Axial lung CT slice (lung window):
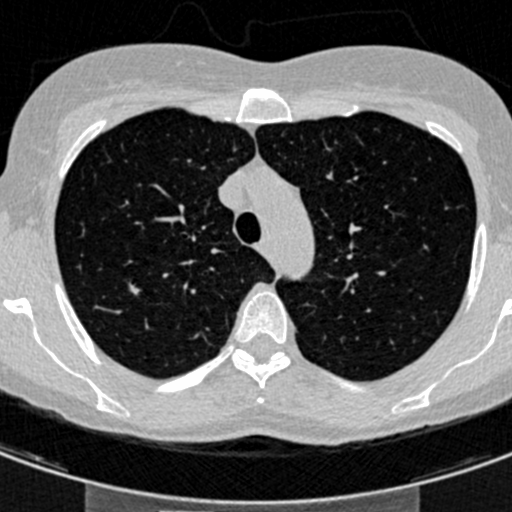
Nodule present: yes
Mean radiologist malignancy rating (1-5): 3.5